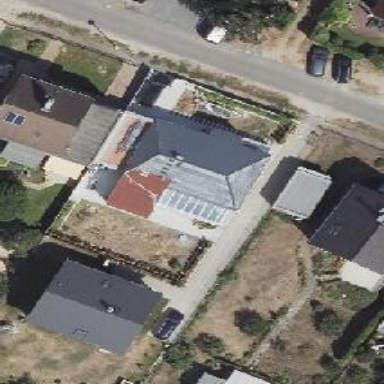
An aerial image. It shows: Detached building.